Interaction volume radius: 5 \u00c5
Interaction volume height: 25 \u00c5
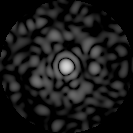
Disorder parameter: 0.8558